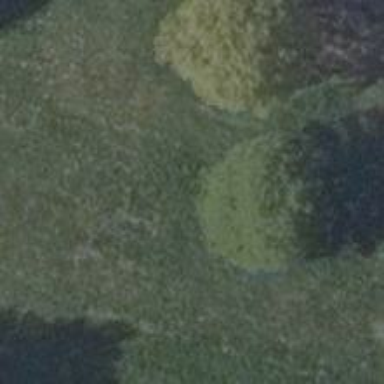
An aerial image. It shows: Deciduous tree with broadleaved leaves.